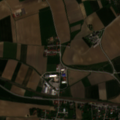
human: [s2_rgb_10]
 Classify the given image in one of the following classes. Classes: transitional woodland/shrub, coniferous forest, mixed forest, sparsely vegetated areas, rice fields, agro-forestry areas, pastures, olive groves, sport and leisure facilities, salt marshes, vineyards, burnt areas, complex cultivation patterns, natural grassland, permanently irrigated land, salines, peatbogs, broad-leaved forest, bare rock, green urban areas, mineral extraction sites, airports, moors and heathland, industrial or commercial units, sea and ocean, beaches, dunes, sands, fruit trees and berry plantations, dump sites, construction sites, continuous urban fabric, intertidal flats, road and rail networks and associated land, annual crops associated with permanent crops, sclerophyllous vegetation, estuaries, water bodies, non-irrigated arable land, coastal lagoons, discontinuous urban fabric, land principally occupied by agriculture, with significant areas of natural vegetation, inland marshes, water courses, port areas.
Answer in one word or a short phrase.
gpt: discontinuous urban fabric, non-irrigated arable land